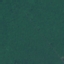
Label: Forest